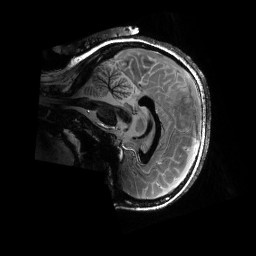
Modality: T1w
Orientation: sagittal
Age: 25
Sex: female
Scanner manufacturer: siemens
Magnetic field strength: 6.98 T
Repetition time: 4.5 s
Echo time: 0.00337 s